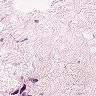
Metastatic tissue present: no